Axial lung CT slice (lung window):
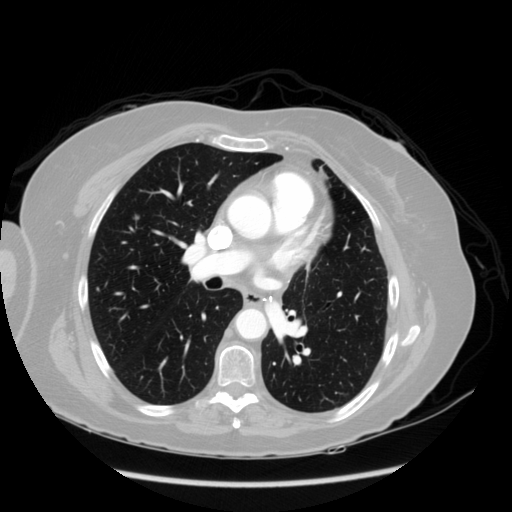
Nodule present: yes
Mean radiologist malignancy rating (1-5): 2.5